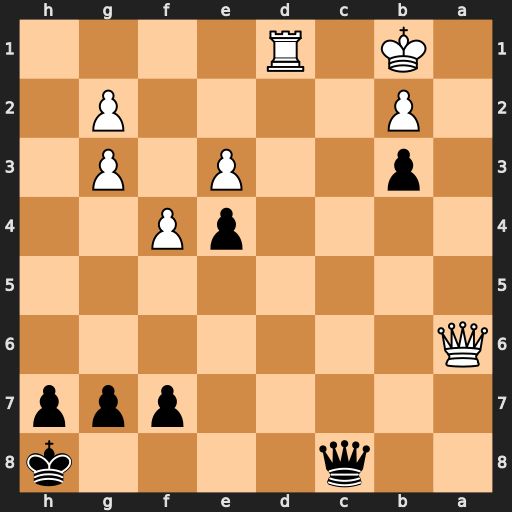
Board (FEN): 2q4k/5ppp/Q7/8/4pP2/1p2P1P1/1P4P1/1K1R4
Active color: b
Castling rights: -
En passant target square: -
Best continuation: Qc2+ Ka1 Qxd1#